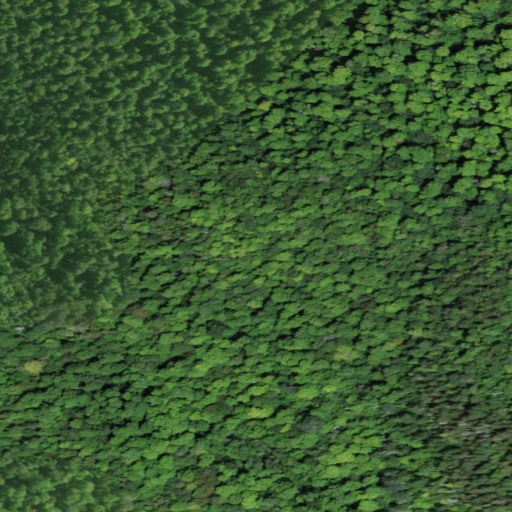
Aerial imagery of mountain in New York named Shed Hill containing deciduous forest, evergreen forest, and mixed forest